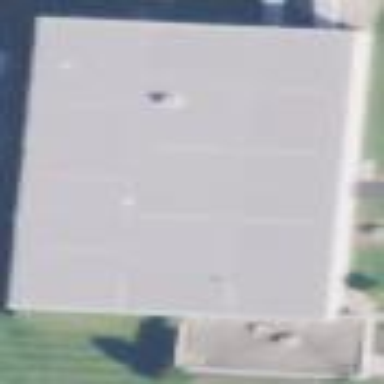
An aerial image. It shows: Industrial building serving as distributor.